Question: If I have the following table:

I want one Controller function A invoked when the red dot is clicked on any row but function B invoked when the edit icon is click on any row.
I have successfully gotten one function to be invoked when clicking the red dot on any row with this javascript:
'''
var myTable = document.getElementById('indivTble');
if (myTable != null) {
rows = myTable.getElementsByTagName('tr');
var selectedUniqueId, selectedSecondaryId;
for (var i=1,len=rows.length; i<len; i++) {
rows[i].onclick = function() {
selectedUniqueId = this.cells[2].innerHTML;
selectedSecondaryId = parseInt(this.cells[3].innerHTML);
<g:remoteFunction controller="customer"
action="editRecord"
update="flagsSummary"
params="{uniqueId: selectedUniqueId, secondaryId: selectedSecondaryId}"/>
'''
but I am having trouble binding the second function to the edit icons which is:
'''
<g:remoteFunction controller="customer"
action="displayRecordDetails"
update="flagsSummary"
params="{uniqueId: selectedUniqueId, secondaryId: selectedSecondaryId}"/>
'''
I would greatly appreciate any help thanks.
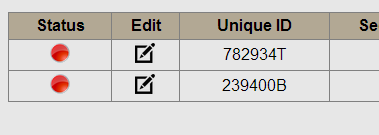
Answer: Try this:
'''
for (var i=1,len=rows.length; i<len; i++) {
rows[i].cells[0].onclick = function() {
selectedUniqueId = this.parentNode.cells[2].innerHTML;
selectedSecondaryId = parseInt(this.parentNode.cells[3].innerHTML);
<g:remoteFunction controller="customer"
action="editRecord"
update="flagsSummary"
params="{uniqueId: selectedUniqueId, secondaryId: selectedSecondaryId}"/>
}
}
for (var i=1,len=rows.length; i<len; i++) {
rows[i].cells[1].onclick = function() {
selectedUniqueId = this.parentNode.cells[2].innerHTML;
selectedSecondaryId = parseInt(this.parentNode.cells[3].innerHTML);
<g:remoteFunction controller="customer"
action="displayRecordDetails"
update="flagsSummary"
params="{uniqueId: selectedUniqueId, secondaryId: selectedSecondaryId}"/>
}
}
'''